Question: I have created 'SPGridView' and added one 'SPMenuField' as the first column and some 'BoundFields'. Then I added 'MenuTemplate' to the first column. But there are rectangles with white color border. I want to hide them. How can I do it ?

Here is the code I use:
'''
SPMenuField colMenu = new SPMenuField();
colMenu.HeaderText = "Title";
colMenu.TextFields = "Title";
colMenu.MenuTemplateId = "TitleListMenu";
colMenu.NavigateUrlFields = "WebId, ListId, ID";
colMenu.NavigateUrlFormat = "default.aspx?WebID={0}&ListID={1}&ListItemID={2}";
colMenu.TokenNameAndValueFields = "Param1=ID";
colMenu.SortExpression = "Title";
MenuTemplate typeListMenu = new MenuTemplate();
typeListMenu.ID = "TitleListMenu";
// ... //
Controls.Add(typeListMenu);
customGridView.Columns.Add(colMenu);
'''
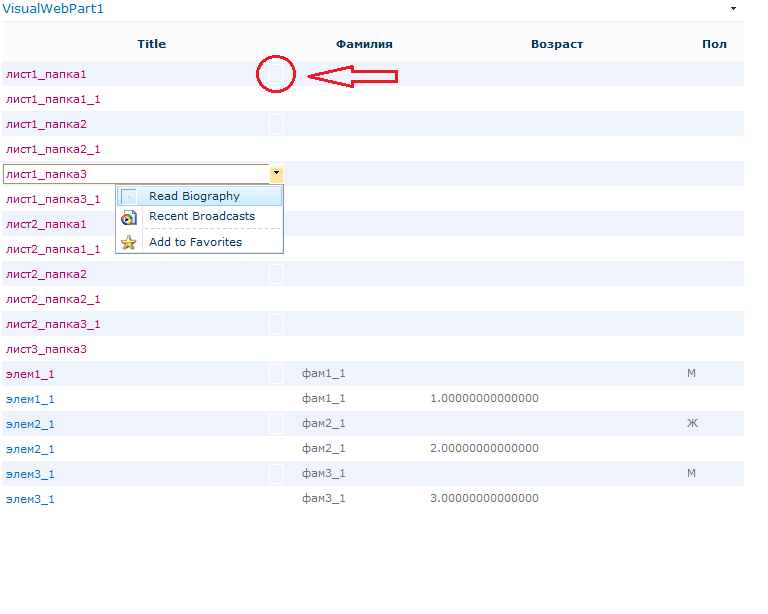
Answer: <URL> is the answer on my question. It is nesseccery to narrow the '.ms-menuimagecell' css class.